Question: I am trying to make an histogram without vertical lines. I'd like to have a plot which looks like a function. Like this:

The same question has been asked for R before ( <URL> but I'm on Mathematica.
I have been looking into the 'ChartStyle' options without success.
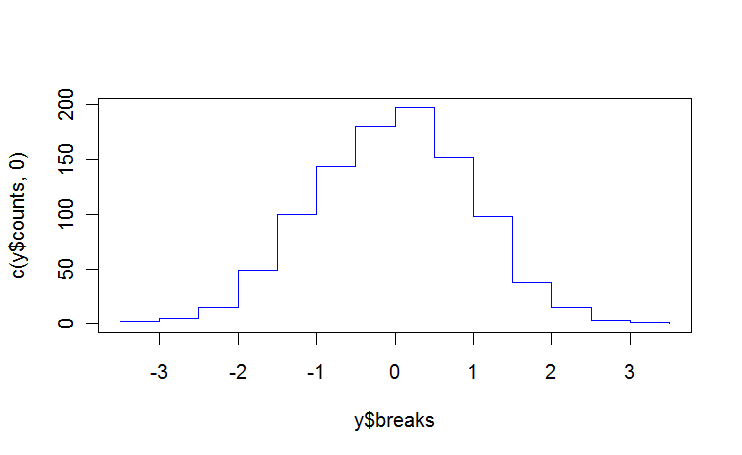
Answer: There probably are ways to do this by fiddling with 'EdgeForm[]' and 'FaceForm[]' in 'Histogram', but I've found it simpler to roll one on my own, whenever I need it. Here's a very simple and quick example:
'''
histPlot[data_, bins_, color_: Blue] := Module[{
countBorder =
Partition[Riffle[Riffle[#1, #1[[2 ;;]]], Riffle[#2, #2]], 2] & @@
HistogramList[data, bins, "PDF"]
},
ListLinePlot[countBorder, PlotStyle -> color]
]
'''
Doing 'histPlot[RandomReal[NormalDistribution[],{1000}],{-3,3,0.1}]' gives

You can then extend this to take any option instead of just '"PDF"', and for cases when you'd like to choose the bins automatically. I dislike automatic binning, because I like to control my bin widths and extents for predictability and easy comparison against other plots.